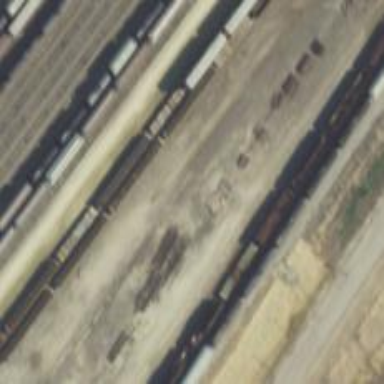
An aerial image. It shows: Railway yard.